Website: apple
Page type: account-selection
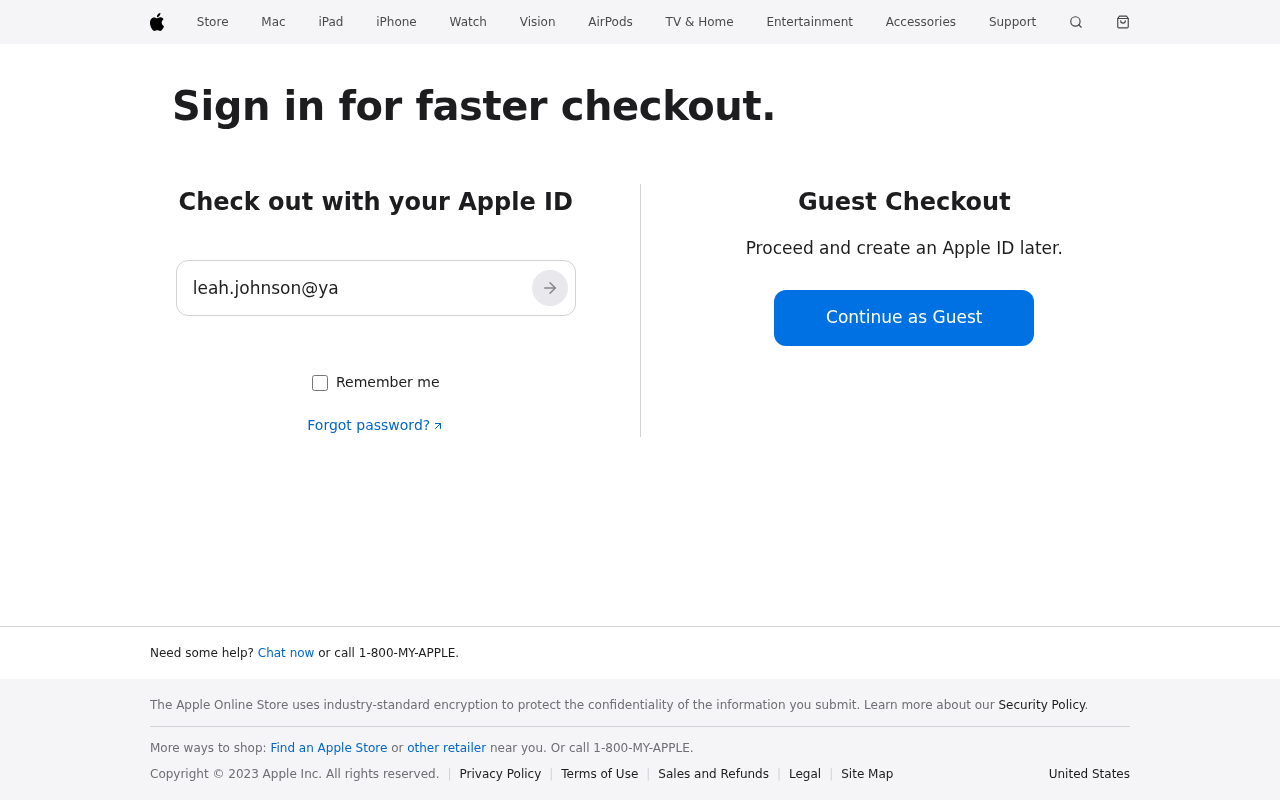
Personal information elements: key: PII_EMAIL
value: leah.johnson@yahoo.com